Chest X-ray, AP view. Patient: 47 years old, sex M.
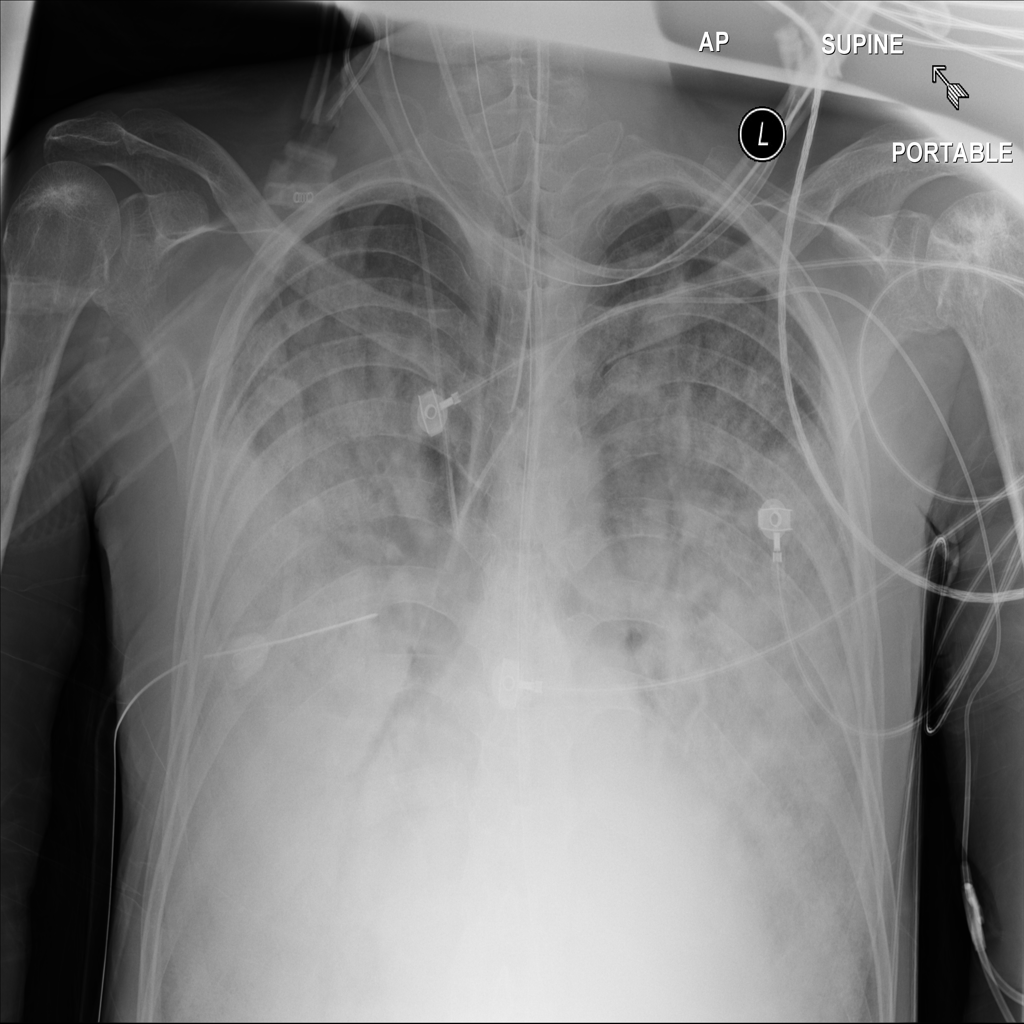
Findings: Infiltration